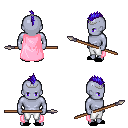
a pixel art fantasy rpg character, male body template, dark elf, purple skin, pink cape, white pants, blue mohawk hairstyle, silver tiara, black slippers, spear, four views (front, back, left, right), 2x2 character sprite sheet, small pixel art, hard edges, no anti-aliasing